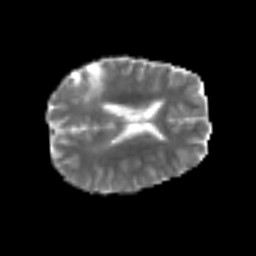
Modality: MD
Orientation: axial
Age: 53
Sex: male
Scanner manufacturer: siemens
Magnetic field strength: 3 T
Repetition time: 6.1 s
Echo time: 0.101 s